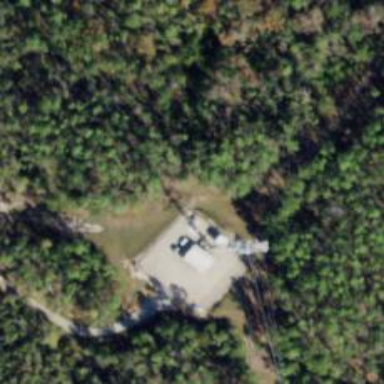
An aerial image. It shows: Communication mast tower.